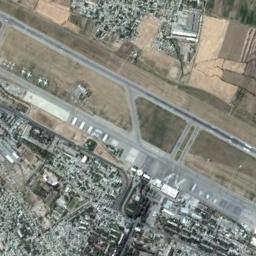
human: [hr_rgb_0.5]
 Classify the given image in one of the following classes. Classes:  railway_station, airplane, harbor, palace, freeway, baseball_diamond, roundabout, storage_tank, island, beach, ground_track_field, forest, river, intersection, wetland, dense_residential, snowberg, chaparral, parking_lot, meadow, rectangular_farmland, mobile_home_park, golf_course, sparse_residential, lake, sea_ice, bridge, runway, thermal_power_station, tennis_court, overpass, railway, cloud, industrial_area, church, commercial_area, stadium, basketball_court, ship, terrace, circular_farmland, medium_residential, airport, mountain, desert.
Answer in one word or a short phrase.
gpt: airport